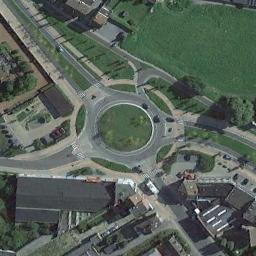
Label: roundabout